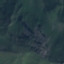
Label: HerbaceousVegetation